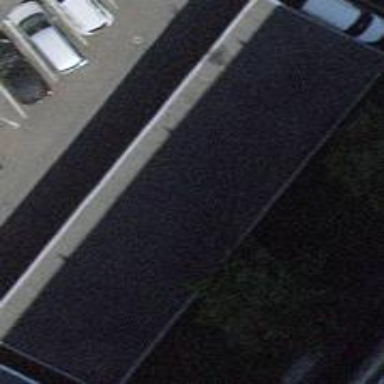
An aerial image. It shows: Group of garages.